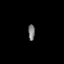
Tissue: lung
Cell type: Epithelial cells
Senescence score: 0.175
Nuclear area (px): 103
Mean DAPI intensity: 125.019